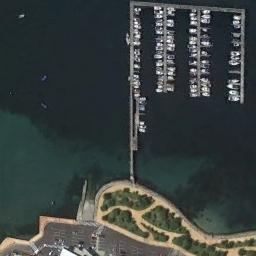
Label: harbor